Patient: sex F, age 75
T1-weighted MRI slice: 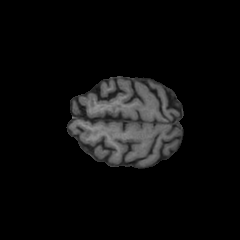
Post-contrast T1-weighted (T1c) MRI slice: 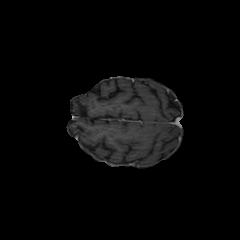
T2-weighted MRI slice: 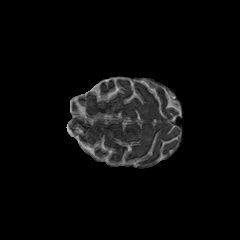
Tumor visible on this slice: no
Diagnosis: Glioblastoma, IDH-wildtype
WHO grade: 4